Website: lowes
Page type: newsletter-management
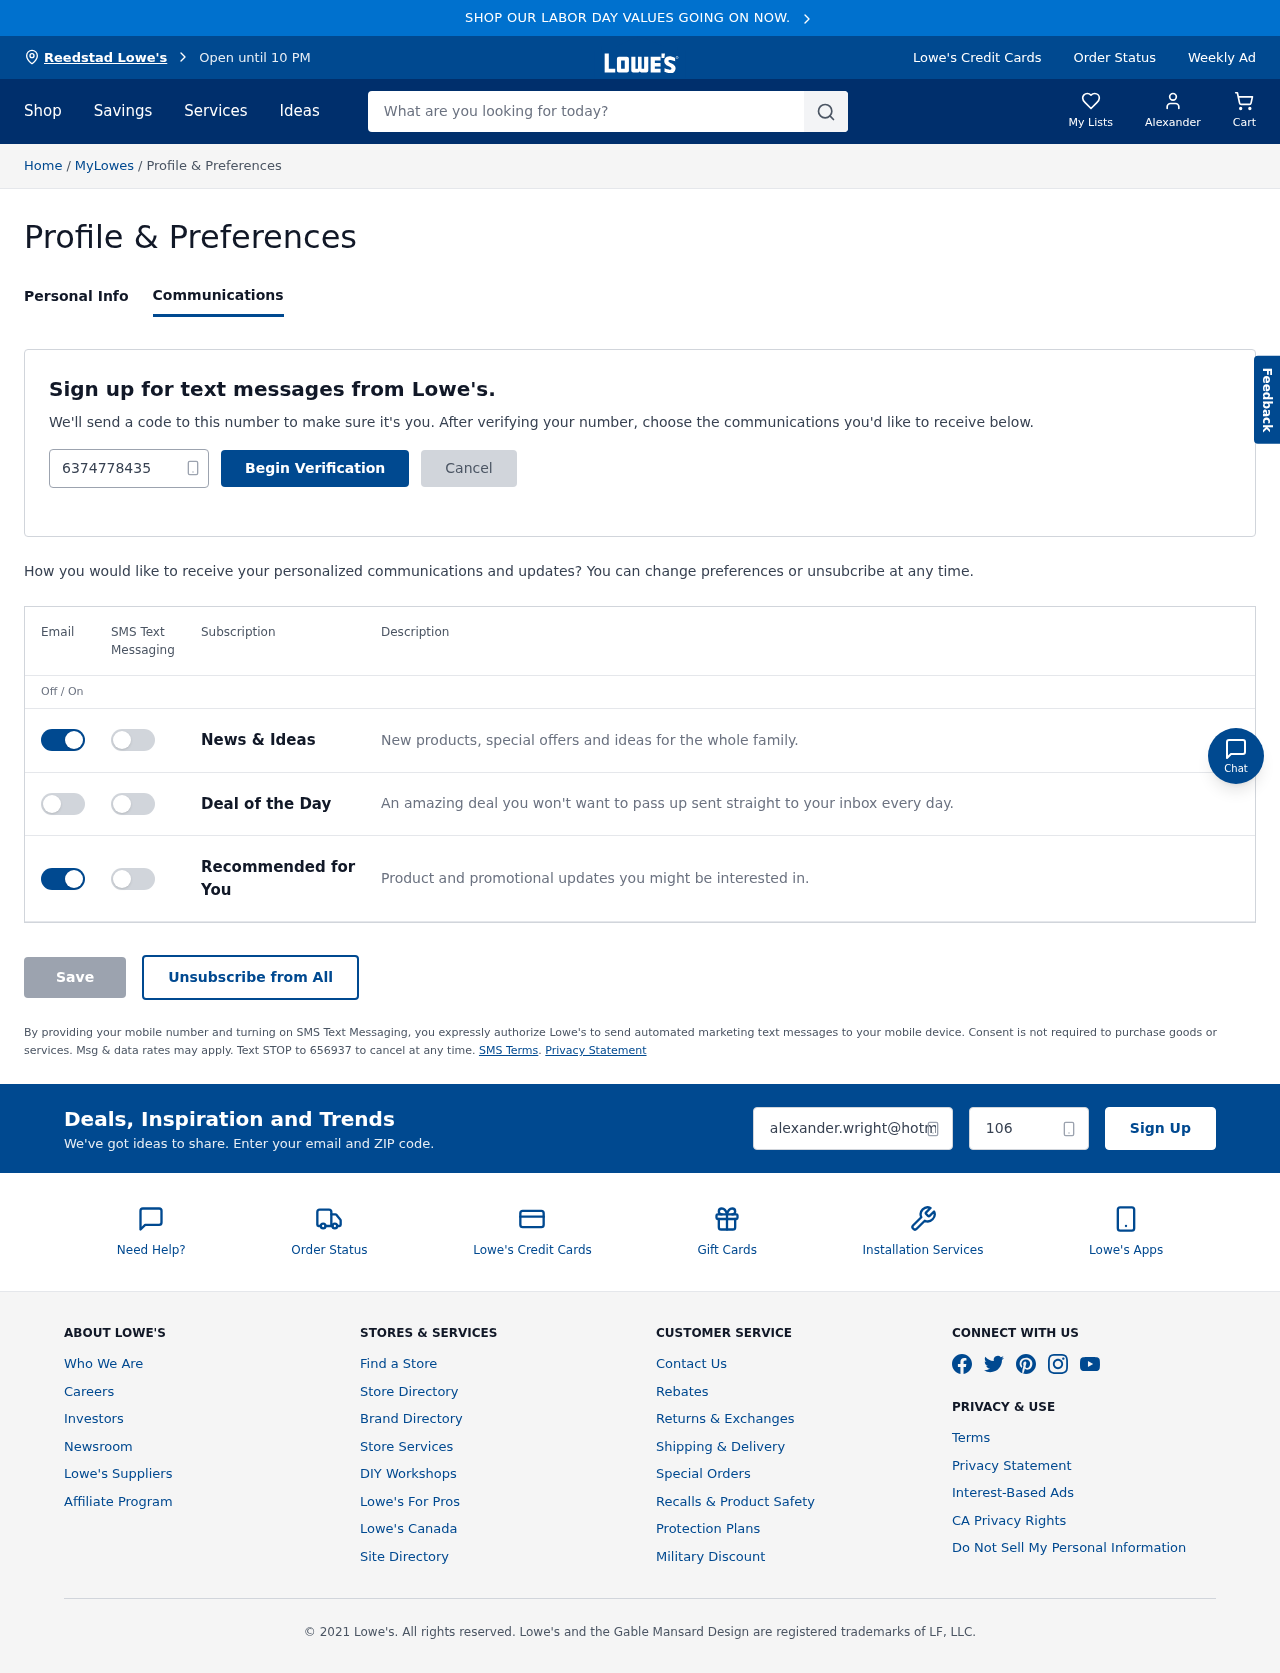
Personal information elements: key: PII_CITY
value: Reedstad Lowe's
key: PII_EMAIL
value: alexander.wright@hotmail.com
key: PII_FIRSTNAME
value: Alexander
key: PII_PHONE
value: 6374778435
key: PII_POSTCODE
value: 10664
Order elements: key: ORDER_NUM_ITEMS
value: Cart
Search elements: key: HEADER_SEARCH
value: What are you looking for today?